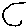
Label: hexagon